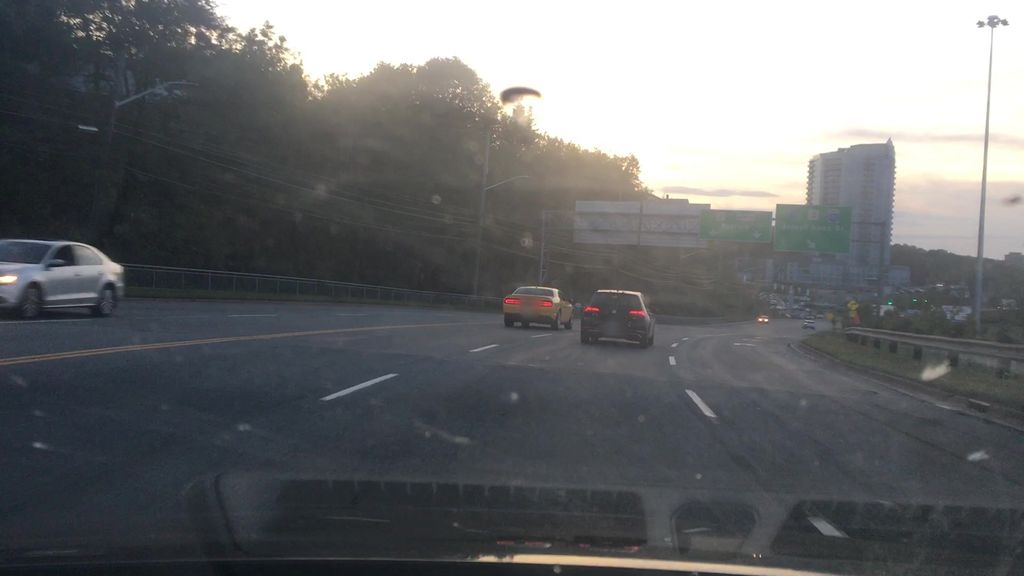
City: halifax